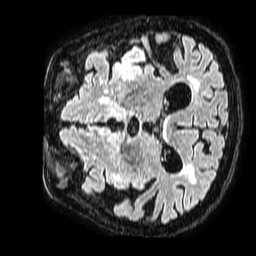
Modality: FLAIR
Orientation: coronal
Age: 70
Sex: female
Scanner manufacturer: philips
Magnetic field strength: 1.5 T
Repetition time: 4.8 s
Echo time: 0.3 s